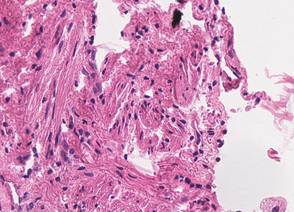
Tumor epithelial tissue: no
Tumor-associated stroma tissue: no
Normal tissue: yes